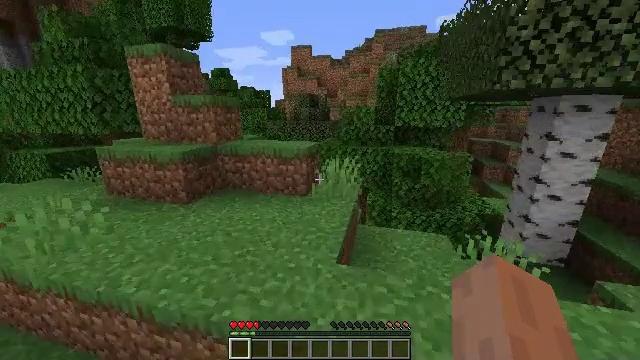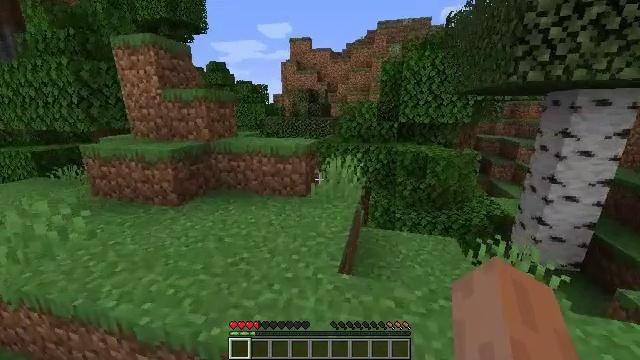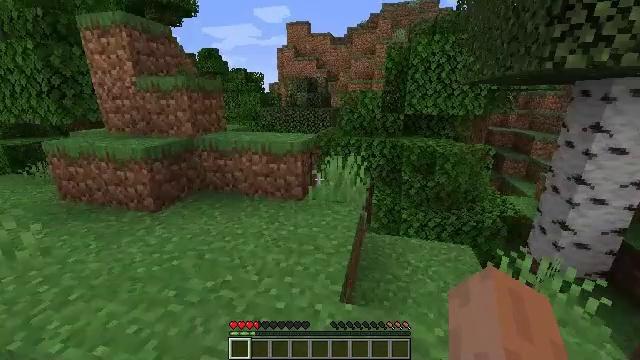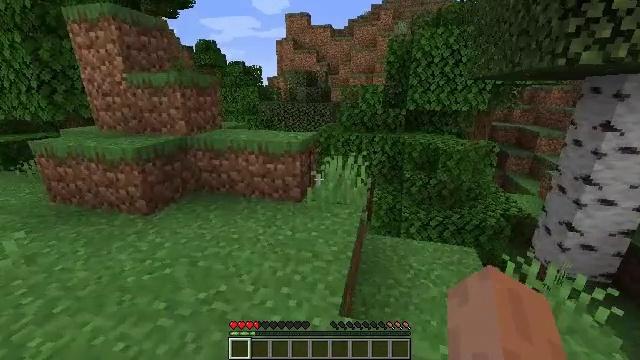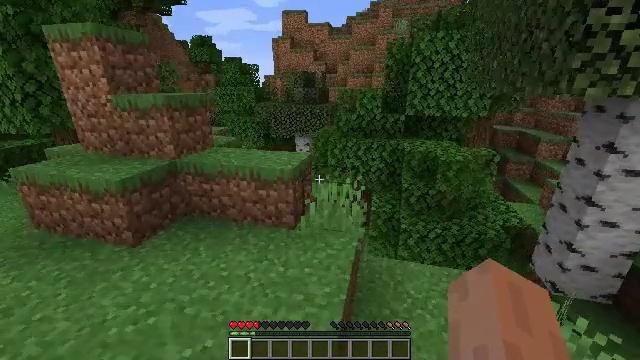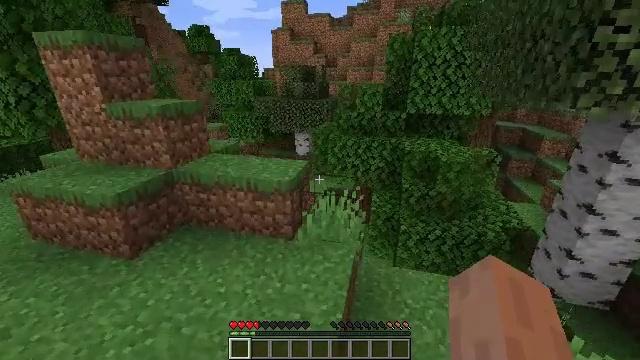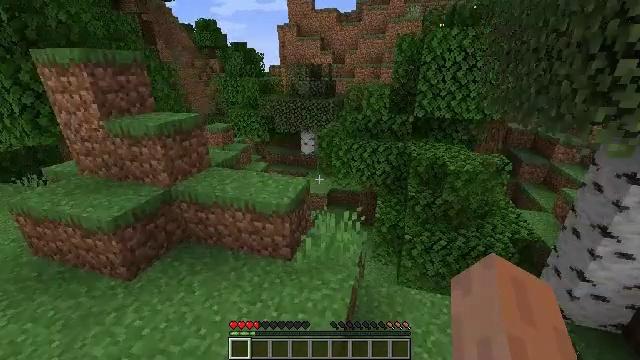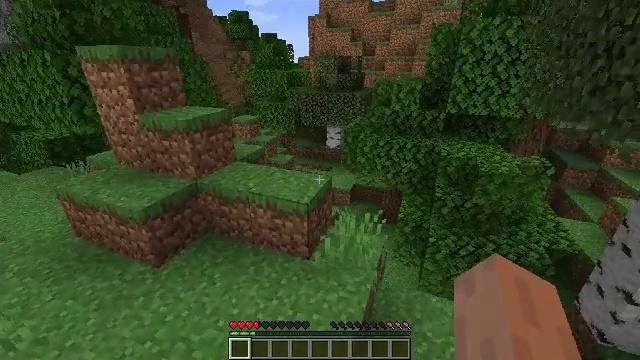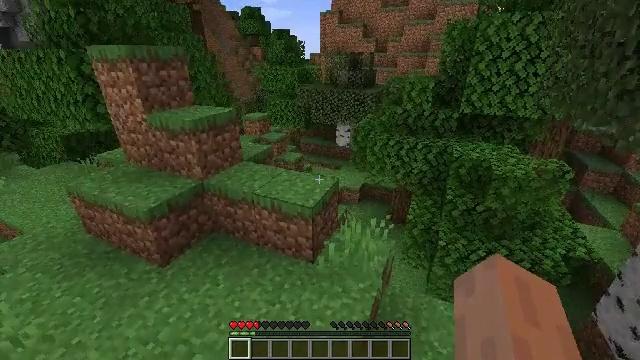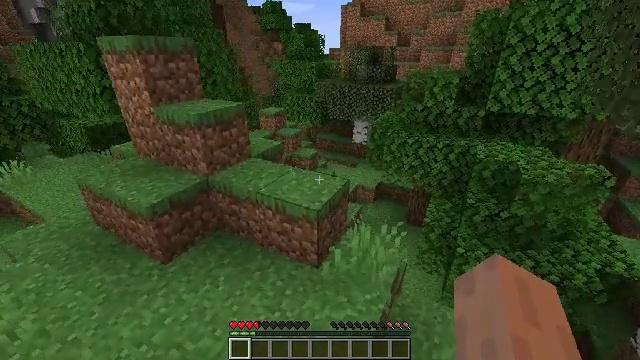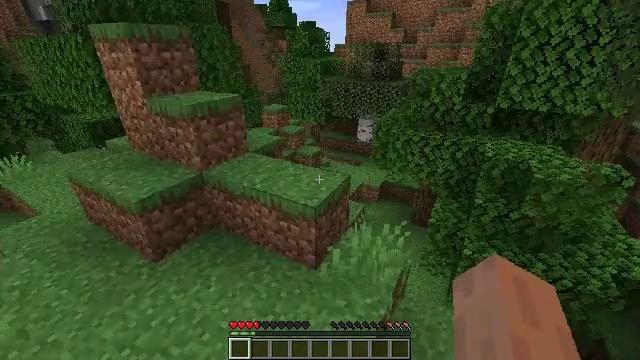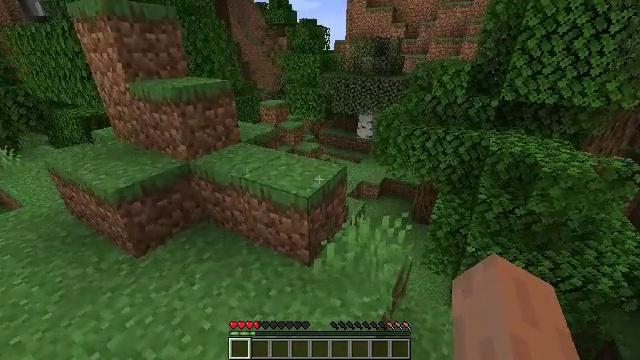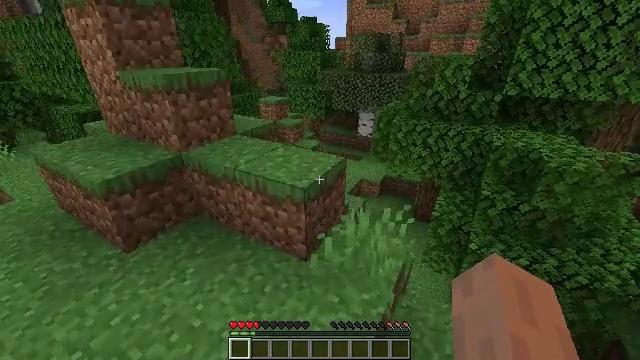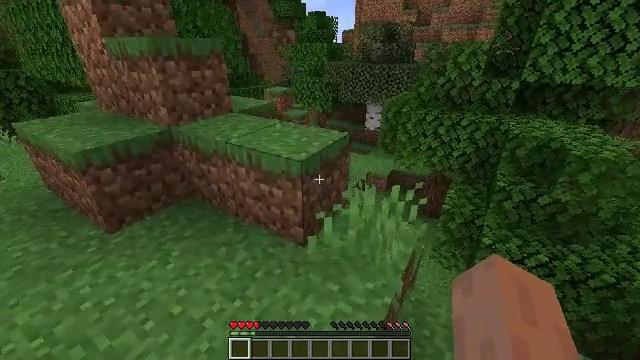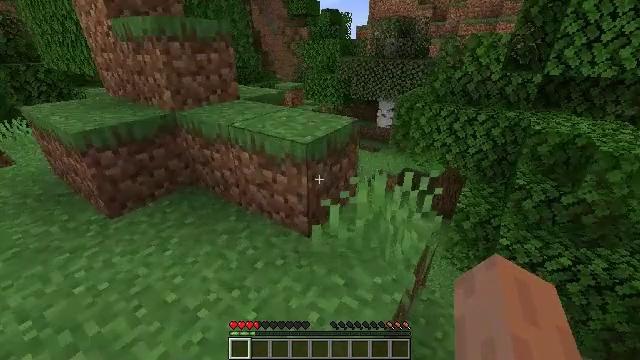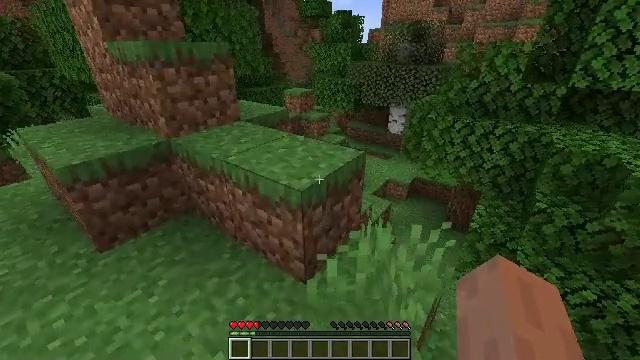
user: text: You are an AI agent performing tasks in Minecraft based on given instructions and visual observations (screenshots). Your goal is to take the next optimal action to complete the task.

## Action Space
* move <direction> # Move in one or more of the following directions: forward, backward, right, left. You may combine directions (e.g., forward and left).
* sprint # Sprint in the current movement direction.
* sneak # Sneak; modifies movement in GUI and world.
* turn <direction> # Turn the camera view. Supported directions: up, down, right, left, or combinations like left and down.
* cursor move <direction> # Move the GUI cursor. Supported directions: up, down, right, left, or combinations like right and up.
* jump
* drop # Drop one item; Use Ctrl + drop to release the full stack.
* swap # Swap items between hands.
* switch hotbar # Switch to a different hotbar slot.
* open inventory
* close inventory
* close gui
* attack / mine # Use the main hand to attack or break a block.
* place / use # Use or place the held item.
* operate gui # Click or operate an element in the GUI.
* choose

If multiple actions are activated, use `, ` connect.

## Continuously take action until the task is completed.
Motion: motion action
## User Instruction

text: Remove birch leaves from trees.
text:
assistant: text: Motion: move forward, sprint, jump
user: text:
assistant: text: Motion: move forward, sprint, turn down, jump
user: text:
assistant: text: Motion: move forward and move right, sprint, turn down, jump
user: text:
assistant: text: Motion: move forward and move right, sprint, turn down, jump
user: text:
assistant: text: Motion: move forward and move right, sprint, turn down, jump
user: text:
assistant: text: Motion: move forward and move right, sprint, turn left and down, jump
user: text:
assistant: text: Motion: move forward, sprint, turn left and down, jump
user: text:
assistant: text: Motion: move forward, sprint, turn left, jump
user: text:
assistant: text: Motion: move forward, sprint, turn left, jump
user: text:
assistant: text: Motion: move forward, sprint, turn left, jump
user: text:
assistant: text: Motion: move forward, sprint, jump
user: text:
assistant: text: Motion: move forward, sprint, jump
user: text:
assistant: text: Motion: move forward, sprint, turn left, jump
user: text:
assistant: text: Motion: move forward, sprint, turn left, jump
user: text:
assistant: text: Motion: move forward, sprint, turn left, jump
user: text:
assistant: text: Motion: move forward, sprint, turn left, jump
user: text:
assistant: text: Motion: move forward, sprint, turn left, jump
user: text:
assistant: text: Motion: move forward, sprint, turn left, jump
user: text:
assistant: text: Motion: move forward, sprint, turn left, jump
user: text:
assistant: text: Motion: move forward, sprint, turn left, jump
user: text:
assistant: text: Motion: move forward, sprint, turn left, jump
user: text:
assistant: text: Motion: move forward, sprint, turn left, jump
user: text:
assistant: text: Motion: move forward, sprint, turn left, jump
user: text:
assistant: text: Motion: move forward, sprint, turn left, jump
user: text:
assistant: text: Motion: move forward, sprint, jump
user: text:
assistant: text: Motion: move forward, sprint, jump
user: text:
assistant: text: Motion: move forward, sprint, turn left and up, jump
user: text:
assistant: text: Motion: move forward, sprint, jump
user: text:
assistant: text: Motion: move forward, sprint, jump
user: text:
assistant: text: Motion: move forward, sprint, jump